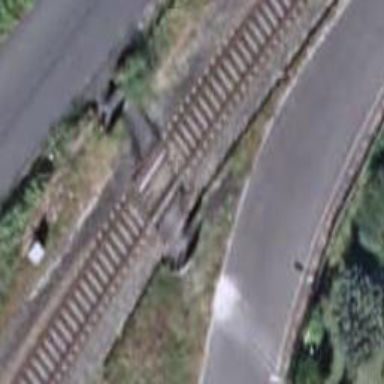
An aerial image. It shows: Crossing for the railway.